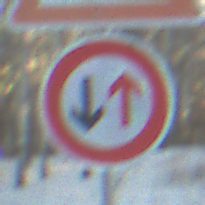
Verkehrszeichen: VorrangDesGegenverkehrs
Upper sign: Arbeitsstelle
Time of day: SunriseSunset
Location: Outdoor (Nature)
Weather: Clear
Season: Winter
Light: Natural